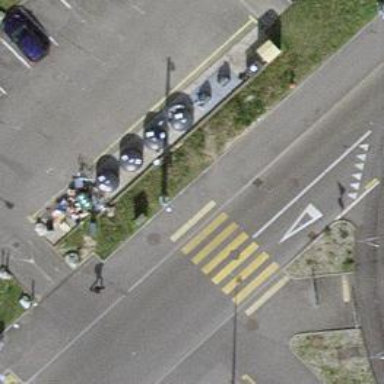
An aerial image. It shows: Recycling container for recycling.